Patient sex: F
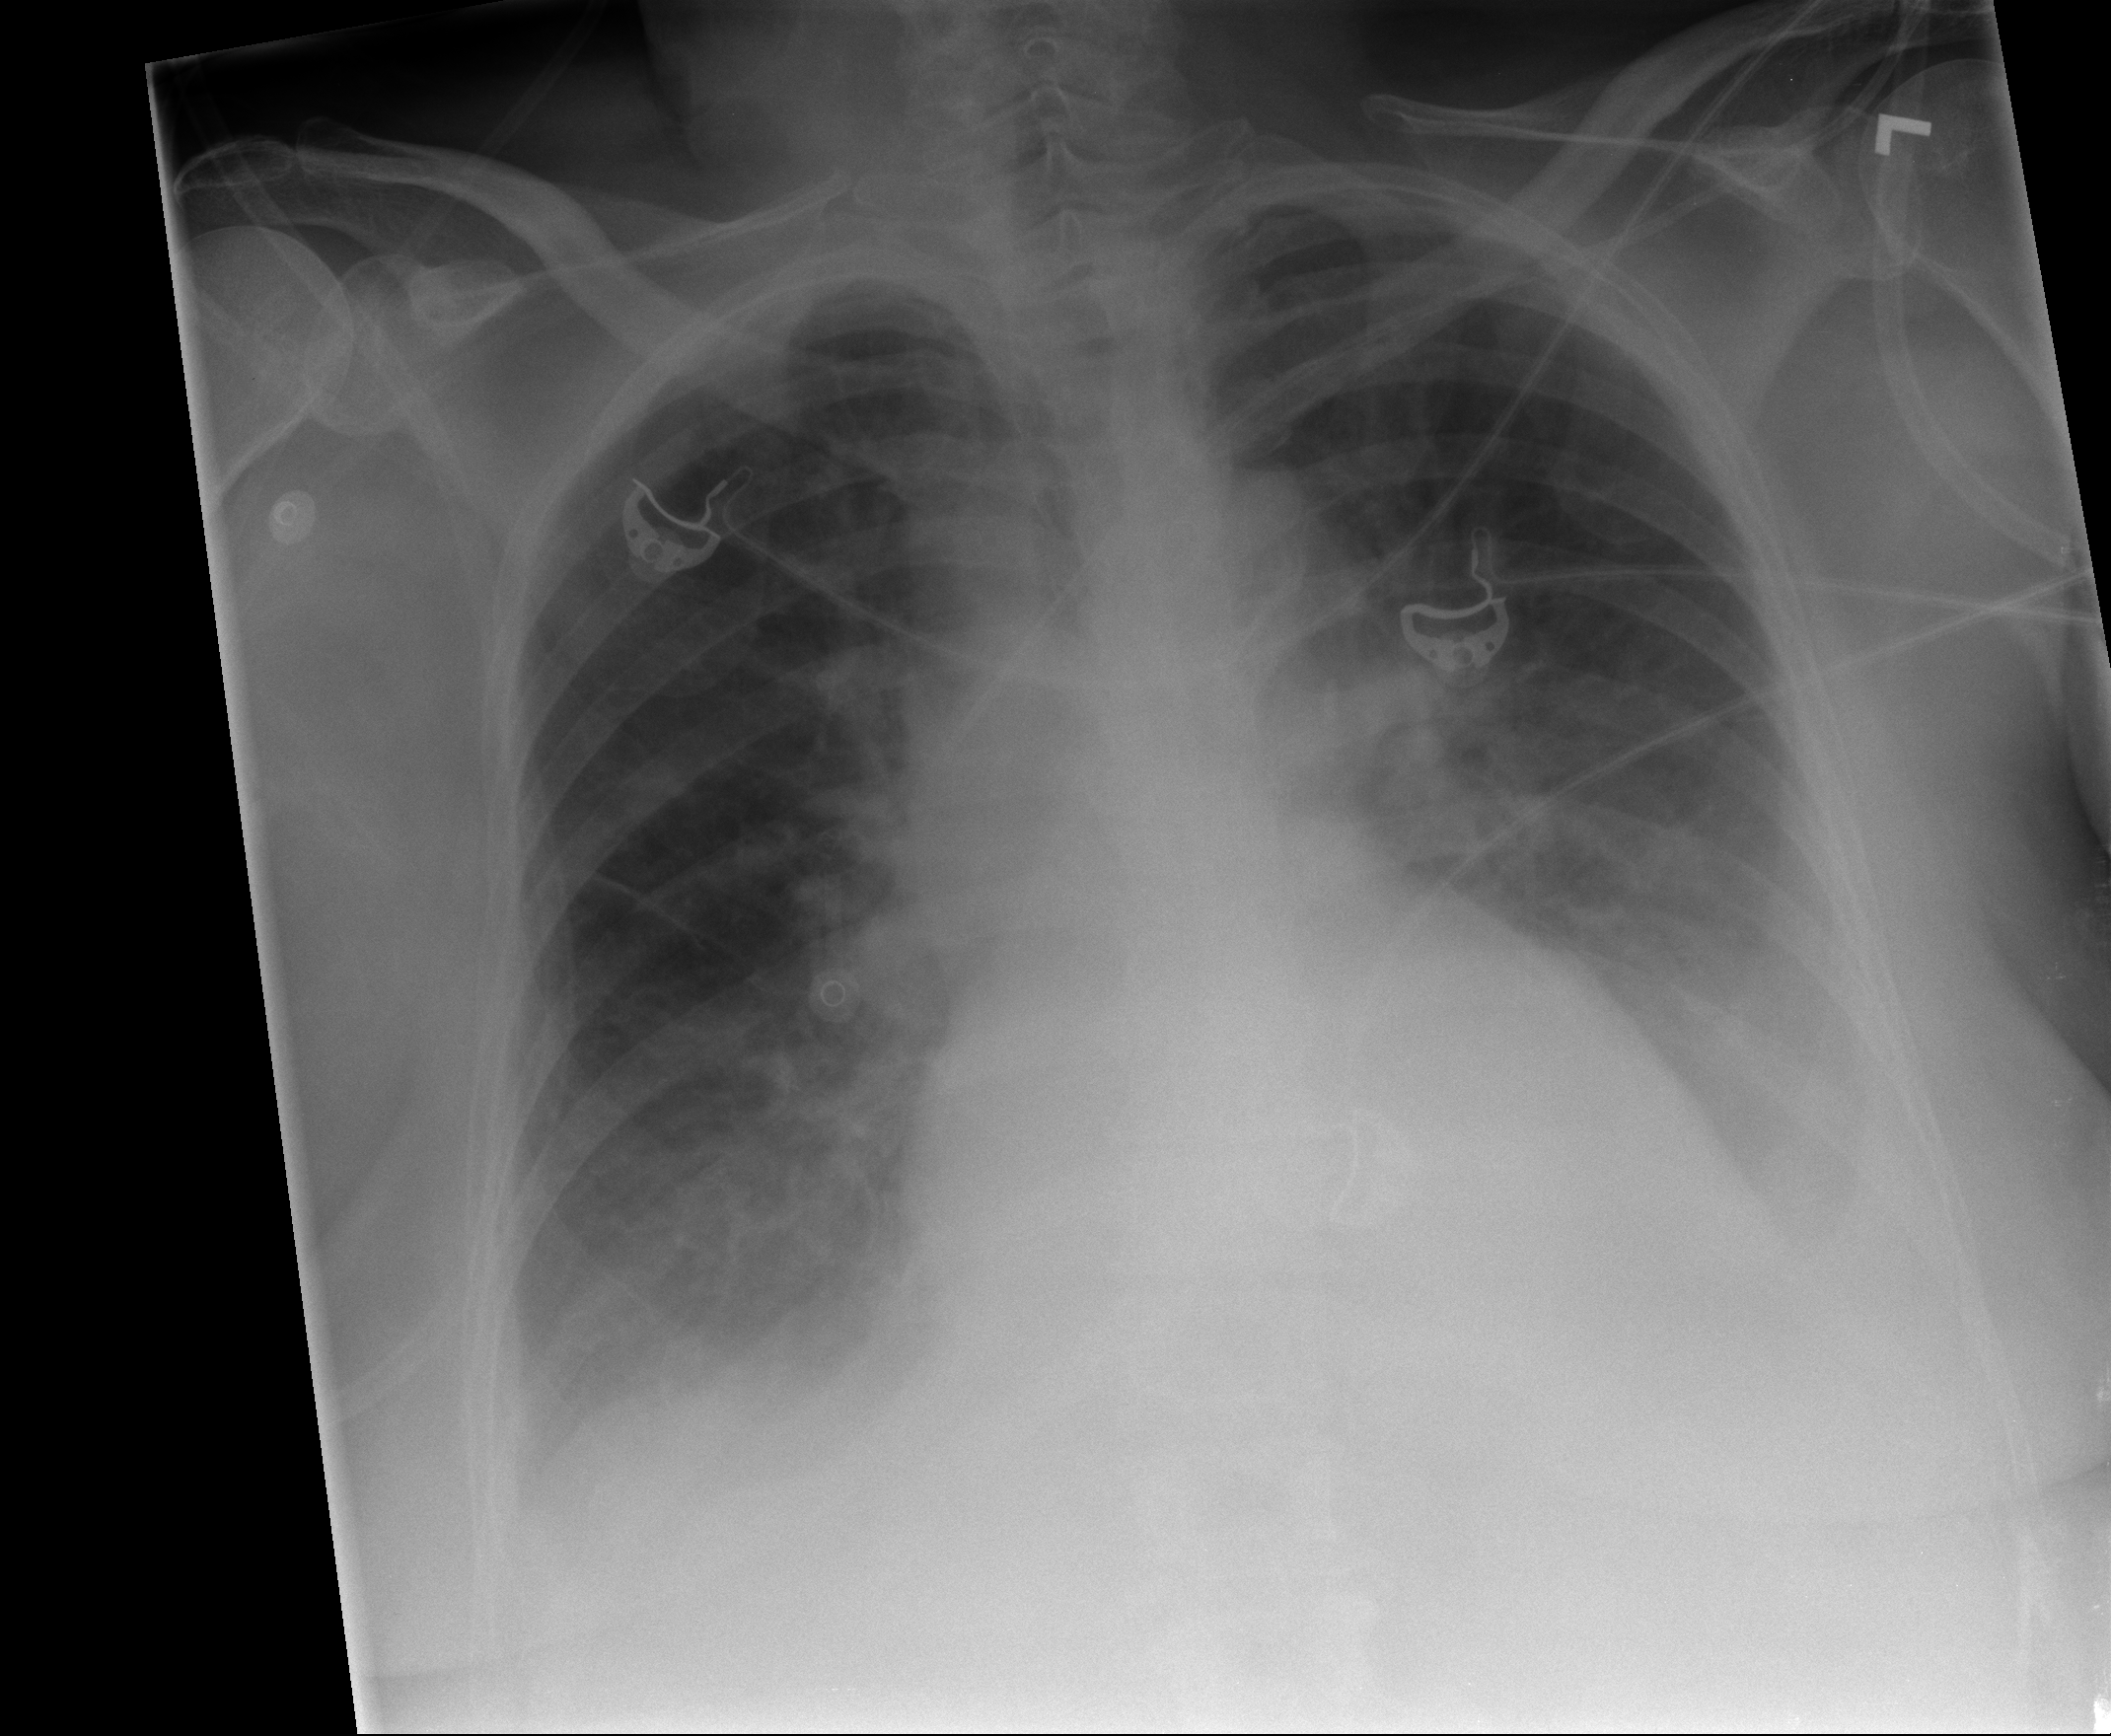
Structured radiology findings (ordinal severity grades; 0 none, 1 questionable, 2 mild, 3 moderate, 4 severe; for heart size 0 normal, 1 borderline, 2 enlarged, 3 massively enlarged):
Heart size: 0
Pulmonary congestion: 2
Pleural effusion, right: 2
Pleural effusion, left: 2
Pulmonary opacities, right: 2
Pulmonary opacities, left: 2
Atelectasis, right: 0
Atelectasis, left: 0